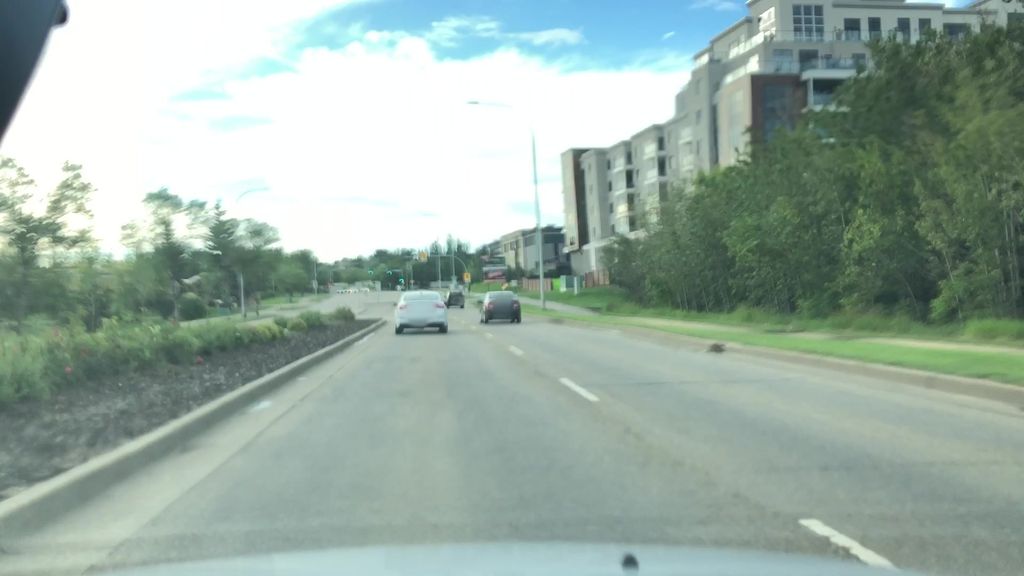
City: edmonton